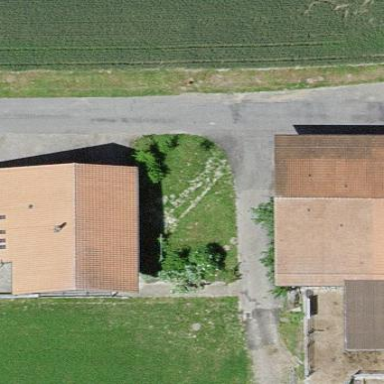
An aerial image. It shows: Residential building.